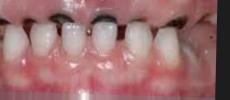
Condition: Caries